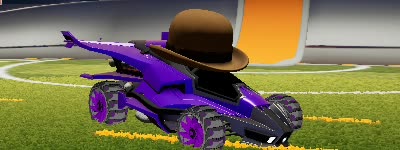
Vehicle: aftershock